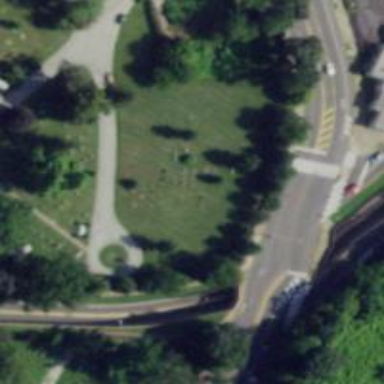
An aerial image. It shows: Historic memorial.